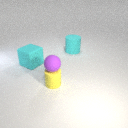
large cyan rubber cylinder behind large cyan rubber cube